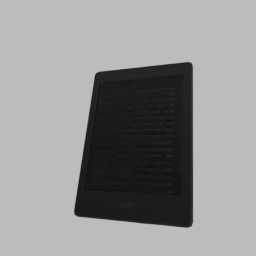
Label: electronics